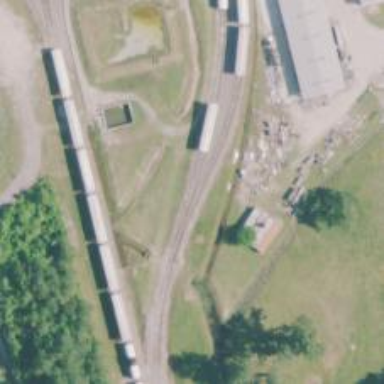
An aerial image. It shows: Rail spur service.